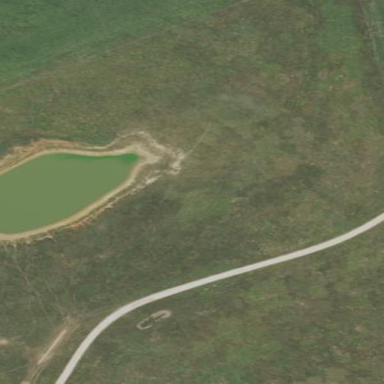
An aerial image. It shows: Reservoir of water.